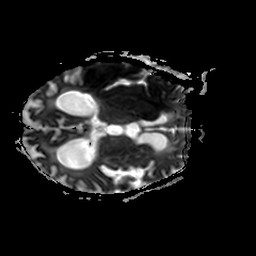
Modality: ADC
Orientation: axial
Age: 76
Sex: female
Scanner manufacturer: philips
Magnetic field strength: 3 T
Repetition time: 3.336 s
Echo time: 0.076 s